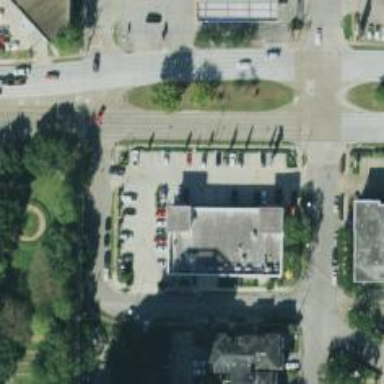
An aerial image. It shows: Parking space is available.